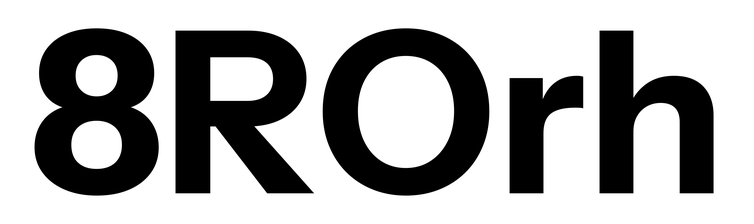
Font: InstrumentSans_Bold